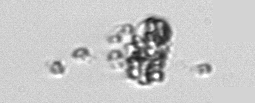
Label: detritus